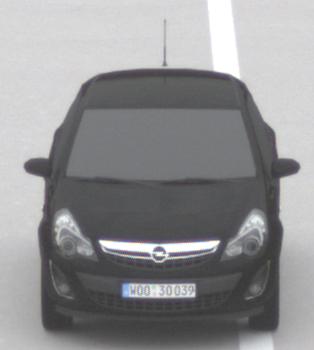
Make: Opel
Model: Corsa 1.2
Detailed model: Corsa (D)
Model produced from: 2011/01
Model produced until: 2014/08
Doors: 3
Color: black
Road condition: dry road
Daytime: midday
Contrast: low contrast